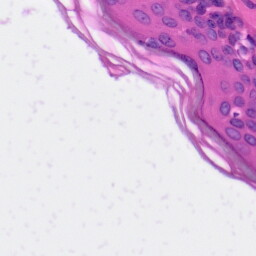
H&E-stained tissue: Skin